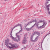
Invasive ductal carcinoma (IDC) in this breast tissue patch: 1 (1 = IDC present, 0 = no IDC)